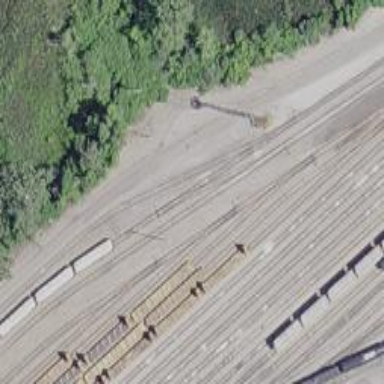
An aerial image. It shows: Railway yard used for servicing trains.